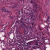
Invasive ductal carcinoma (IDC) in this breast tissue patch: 1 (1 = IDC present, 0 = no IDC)